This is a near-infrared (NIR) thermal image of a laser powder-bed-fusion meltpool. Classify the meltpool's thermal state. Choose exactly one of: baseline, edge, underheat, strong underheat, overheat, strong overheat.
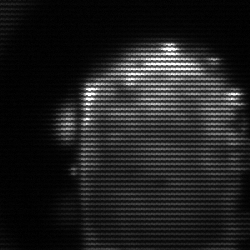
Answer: baseline